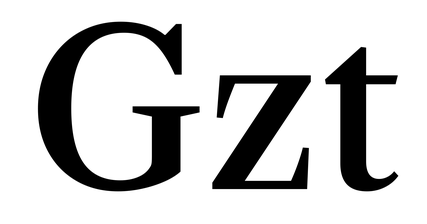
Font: LibreCaslonText_Medium